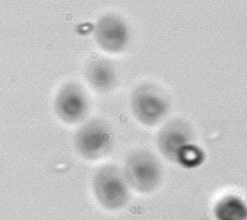
Label: Phaeocystis